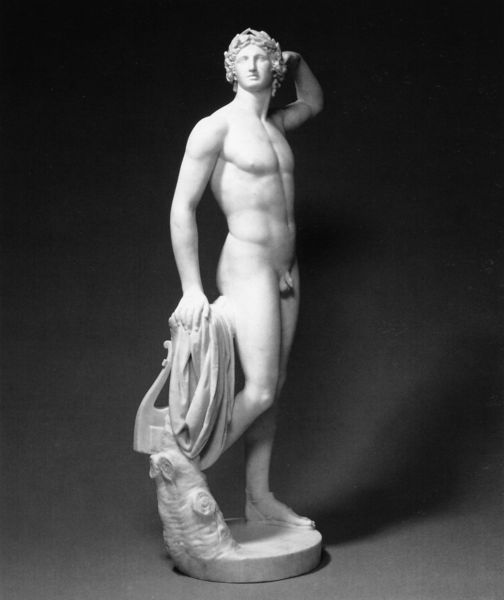
Titel: Apollo krönt sich selbst; Apollo crowning himself
Künstler: Antonio Canova
Institution: Privatbesitz
Schlagwörter: körper, mann, nackt, weiß, marmor, ohr, tuch, arm, gesicht, sockel, stein, haare, locken, skulptur, statue, bein, hair, muskeln, geschlecht, penis, künstler, kranz, jüngling, greek, man, roman, tree, boy, harfe, grieche, stumpf, baumstumpf, tucj, pose, foot, god, standing, muscle, podium, flexing, genitalia